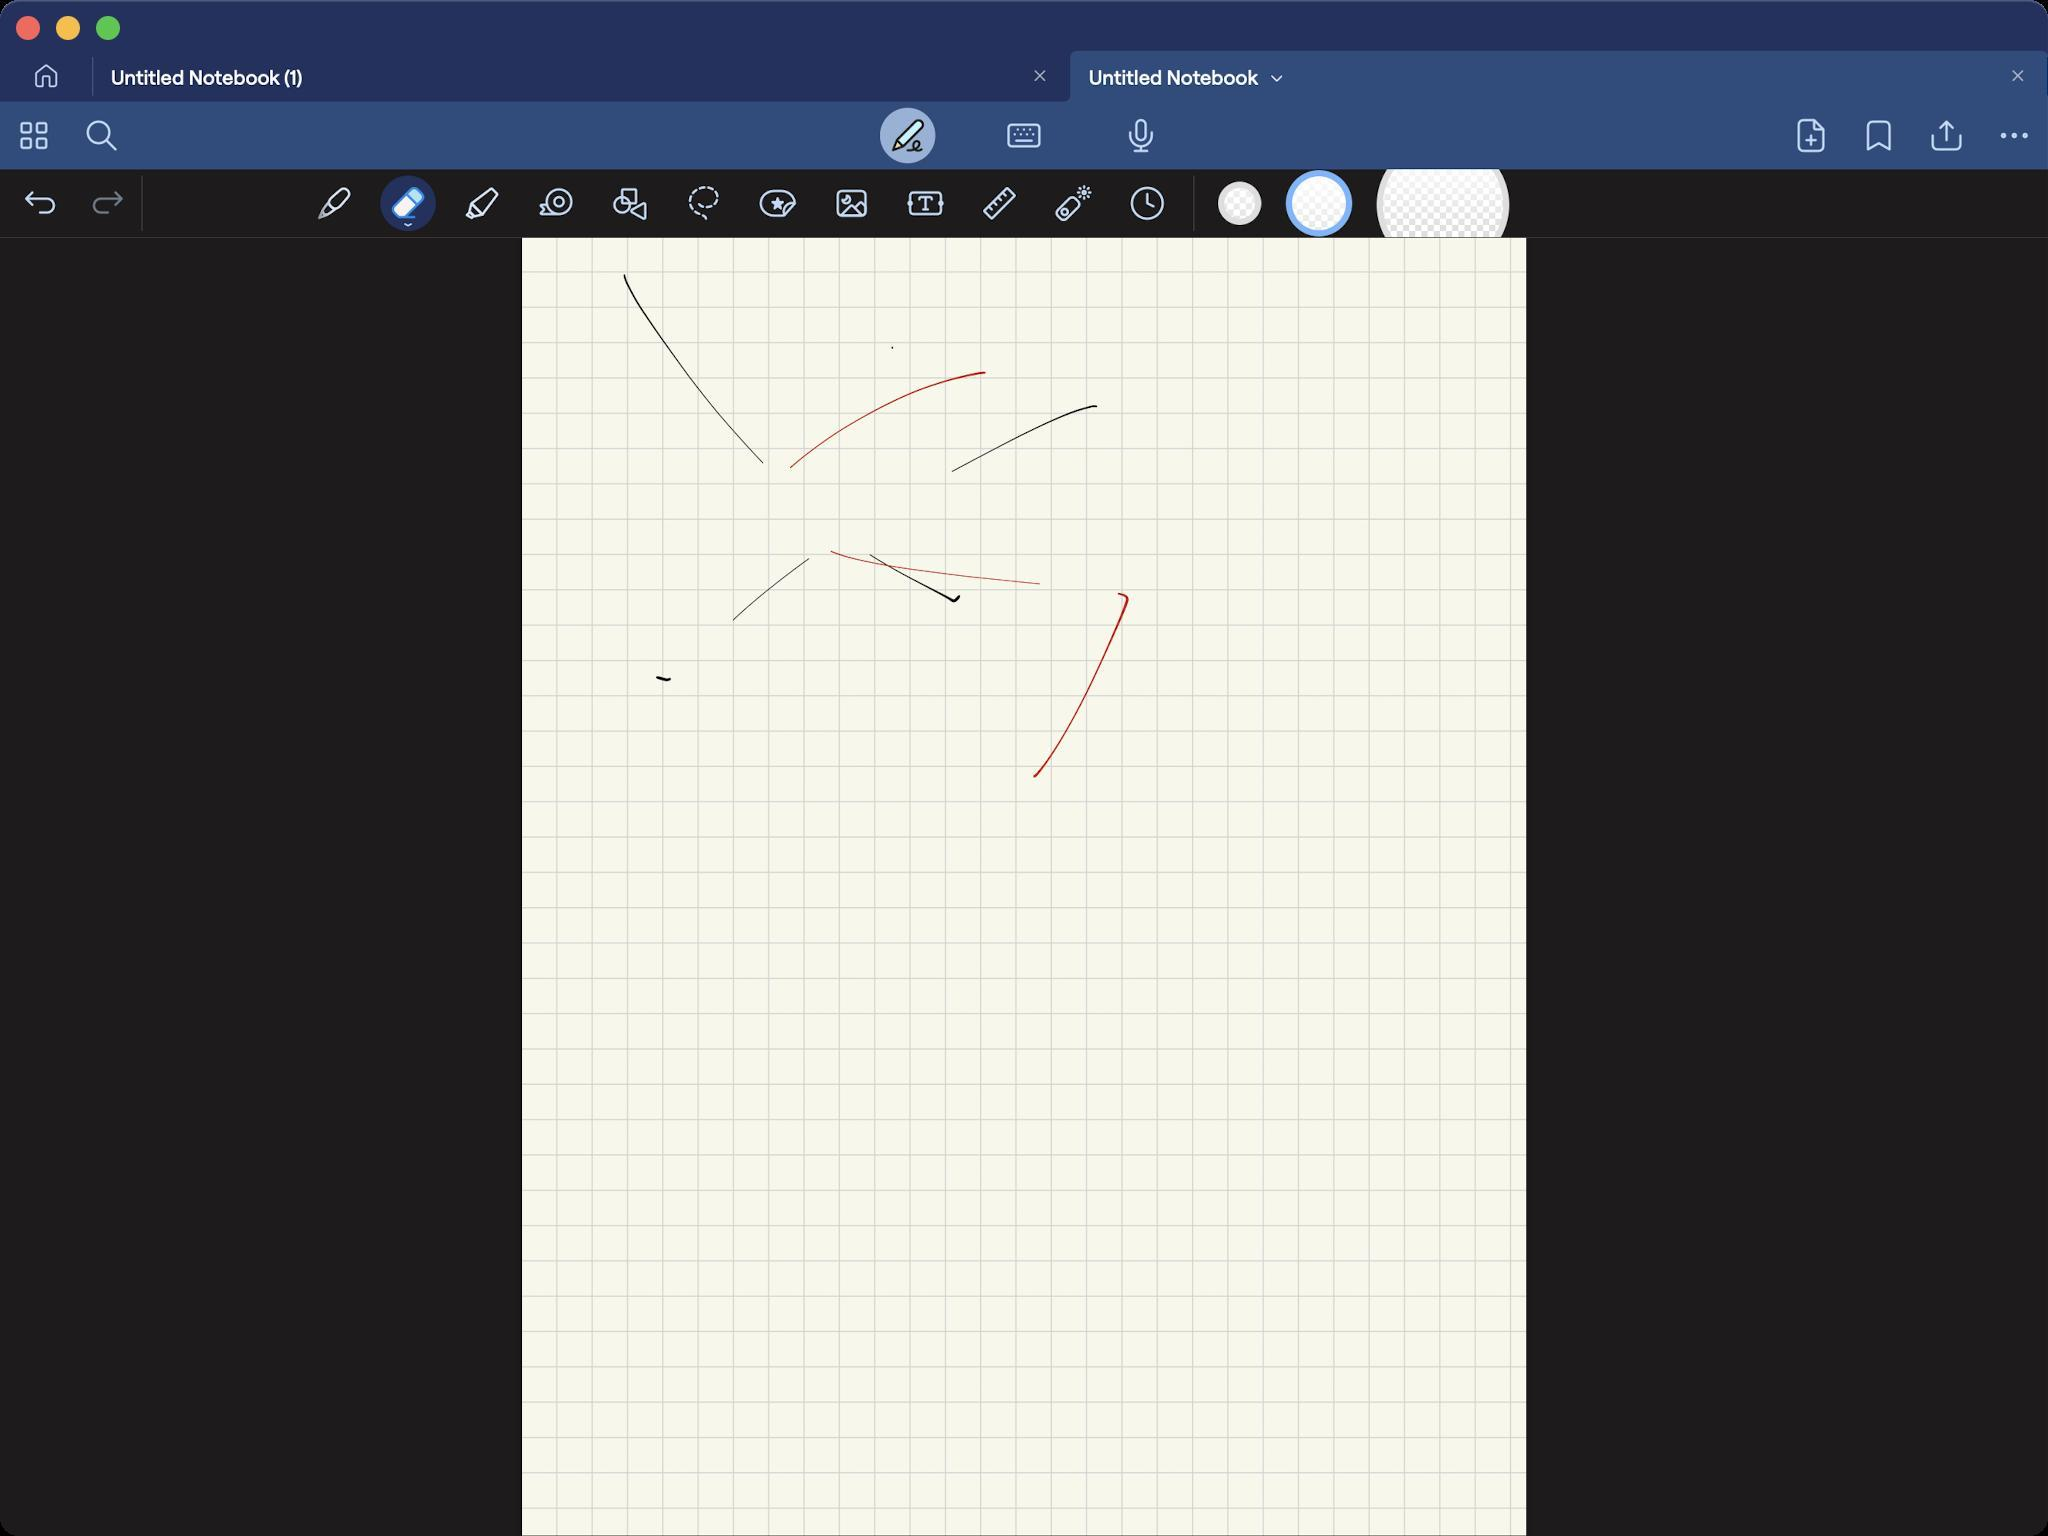
Accessibility tree:
{"name": "Untitled_Notebook", "role": "AXWindow", "description": null, "role_description": "standard window", "value": null, "position": "352.00;95.00", "size": "1024;768", "children": [{"name": null, "role": "AXGroup", "description": null, "role_description": "group", "value": null, "position": "0.00;0.00", "size": "1024;768", "children": [{"name": null, "role": "AXGroup", "description": null, "role_description": "group", "value": null, "position": "0.00;0.00", "size": "1024;28", "children": []}, {"name": null, "role": "AXGroup", "description": null, "role_description": "group", "value": null, "position": "0.00;0.00", "size": "1024;15", "children": []}, {"name": null, "role": "AXGroup", "description": null, "role_description": "group", "value": null, "position": "0.00;0.00", "size": "1024;768", "children": [{"name": null, "role": "AXButton", "description": "Home", "role_description": "button", "value": null, "position": "0.00;25.41", "size": "46;25", "children": []}, {"name": null, "role": "AXGroup", "description": null, "role_description": "collection", "value": null, "position": "46.20;25.41", "size": "978;25", "children": [{"name": null, "role": "AXStaticText", "description": "Tab Untitled Notebook (1)", "role_description": "text", "value": null, "position": "46.20;25.41", "size": "489;25", "children": []}, {"name": null, "role": "AXStaticText", "description": "Tab Untitled Notebook", "role_description": "text", "value": null, "position": "535.15;25.41", "size": "489;25", "children": []}]}, {"name": null, "role": "AXGroup", "description": "Toolbar", "role_description": "group", "value": null, "position": "0.00;50.82", "size": "1024;34", "children": [{"name": null, "role": "AXGroup", "description": null, "role_description": "group", "value": null, "position": "0.00;50.82", "size": "1024;34", "children": [{"name": null, "role": "AXButton", "description": "Study Navigator", "role_description": "button", "value": null, "position": "0.00;53.13", "size": "34;29", "children": []}, {"name": null, "role": "AXButton", "description": "Search", "role_description": "button", "value": null, "position": "33.88;53.13", "size": "34;29", "children": []}, {"name": null, "role": "AXButton", "description": "Read only", "role_description": "button", "value": null, "position": "436.59;53.13", "size": "34;29", "children": []}, {"name": null, "role": "AXButton", "description": "typing", "role_description": "button", "value": null, "position": "495.11;53.13", "size": "34;29", "children": []}, {"name": null, "role": "AXButton", "description": "Record", "role_description": "button", "value": null, "position": "553.63;53.13", "size": "34;29", "children": []}, {"name": null, "role": "AXButton", "description": "Add", "role_description": "button", "value": null, "position": "888.58;53.90", "size": "34;28", "children": []}, {"name": null, "role": "AXButton", "description": "Bookmark", "role_description": "button", "value": null, "position": "922.46;53.90", "size": "34;28", "children": []}, {"name": null, "role": "AXButton", "description": "Share", "role_description": "button", "value": null, "position": "956.34;53.90", "size": "34;28", "children": []}, {"name": null, "role": "AXButton", "description": "More", "role_description": "button", "value": null, "position": "990.22;53.90", "size": "34;28", "children": []}]}]}, {"name": null, "role": "AXGroup", "description": null, "role_description": "group", "value": null, "position": "0.00;84.70", "size": "1024;34", "children": [{"name": null, "role": "AXGroup", "description": null, "role_description": "group", "value": "undoRedoStackView", "position": "0.00;84.70", "size": "74;34", "children": [{"name": null, "role": "AXButton", "description": "tool undo", "role_description": "button", "value": null, "position": "3.08;84.70", "size": "34;34", "children": []}, {"name": null, "role": "AXButton", "description": "tool redo", "role_description": "button", "value": null, "position": "36.96;84.70", "size": "34;34", "children": []}]}, {"name": null, "role": "AXGroup", "description": null, "role_description": "group", "value": "toolsStackView", "position": "150.15;84.70", "size": "447;34", "children": [{"name": null, "role": "AXButton", "description": "tool fountainpen", "role_description": "button", "value": null, "position": "153.23;84.70", "size": "28;34", "children": []}, {"name": null, "role": "AXButton", "description": "tool segment eraser", "role_description": "button", "value": null, "position": "190.19;84.70", "size": "28;34", "children": []}, {"name": null, "role": "AXButton", "description": "tool highlighter", "role_description": "button", "value": null, "position": "227.15;84.70", "size": "28;34", "children": []}, {"name": null, "role": "AXButton", "description": "tool tape", "role_description": "button", "value": null, "position": "264.11;84.70", "size": "28;34", "children": []}, {"name": null, "role": "AXButton", "description": "tool shapes", "role_description": "button", "value": null, "position": "301.07;84.70", "size": "28;34", "children": []}, {"name": null, "role": "AXButton", "description": "tool lasso", "role_description": "button", "value": null, "position": "338.03;84.70", "size": "28;34", "children": []}, {"name": null, "role": "AXButton", "description": "tool elements", "role_description": "button", "value": null, "position": "374.99;84.70", "size": "28;34", "children": []}, {"name": null, "role": "AXButton", "description": "tool image", "role_description": "button", "value": null, "position": "411.95;84.70", "size": "28;34", "children": []}, {"name": null, "role": "AXButton", "description": "tool texttool", "role_description": "button", "value": null, "position": "448.91;84.70", "size": "28;34", "children": []}, {"name": null, "role": "AXButton", "description": "tool ruler", "role_description": "button", "value": null, "position": "485.87;84.70", "size": "28;34", "children": []}, {"name": null, "role": "AXButton", "description": "tool laser", "role_description": "button", "value": null, "position": "522.83;84.70", "size": "28;34", "children": []}, {"name": null, "role": "AXButton", "description": "tool timer", "role_description": "button", "value": null, "position": "559.79;84.70", "size": "28;34", "children": []}]}, {"name": null, "role": "AXGroup", "description": null, "role_description": "group", "value": "optionsStackView", "position": "596.75;84.70", "size": "185;34", "children": [{"name": null, "role": "AXButton", "description": "eraser small", "role_description": "button", "value": null, "position": "609.07;84.70", "size": "22;34", "children": []}, {"name": null, "role": "AXButton", "description": "eraser medium", "role_description": "button", "value": null, "position": "642.95;84.70", "size": "33;34", "children": []}, {"name": null, "role": "AXButton", "description": "eraser big", "role_description": "button", "value": null, "position": "688.38;84.70", "size": "66;34", "children": []}]}]}, {"name": null, "role": "AXStaticText", "description": "Document Content Area", "role_description": "text", "value": null, "position": "0.00;118.97", "size": "1024;649", "children": []}]}]}, {"name": null, "role": "AXButton", "description": null, "role_description": "close button", "value": null, "position": "7.00;6.00", "size": "14;16", "children": []}, {"name": null, "role": "AXButton", "description": null, "role_description": "full screen button", "value": null, "position": "47.00;6.00", "size": "14;16", "children": [{"name": null, "role": "AXGroup", "description": null, "role_description": "group", "value": null, "position": "47.00;6.00", "size": "14;16", "children": [{"name": null, "role": "AXGroup", "description": null, "role_description": "group", "value": null, "position": "47.00;6.00", "size": "14;16", "children": []}]}]}, {"name": null, "role": "AXButton", "description": null, "role_description": "minimize button", "value": null, "position": "27.00;6.00", "size": "14;16", "children": []}]}